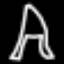
Label: The Eiffel Tower